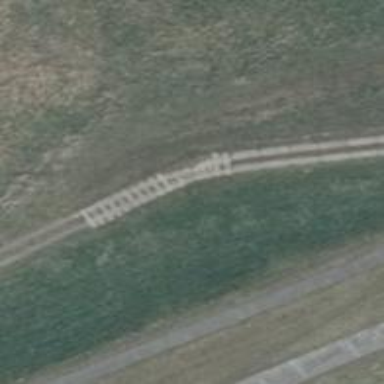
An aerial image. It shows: Track road with concrete lanes of grade1 quality.